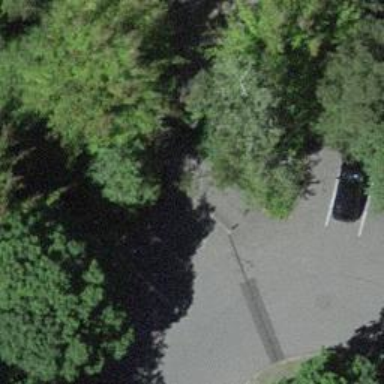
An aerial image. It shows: Bollard.